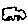
Label: car